Question: I'm having a hard time finding the best way to structure this design.
The top view has a minimum height and becomes sticky when it reaches this height. The bottom view hosts a paging controller with three views within. Each of these views hosts either a collection view or table view with vertical scrolling.
I'm really at a loss on how to approach this. Is the entire view scrollable and I should prevent scrolling on the second view until the top view has reached it's sticky height? Or are each of these views separate uitableviews and the pagingcontroller is just one cell? Should I even be using a pagingcontroller or should I use a scrollview with paging enabled? (the latter was a little rough interaction-wise)
Thank you!

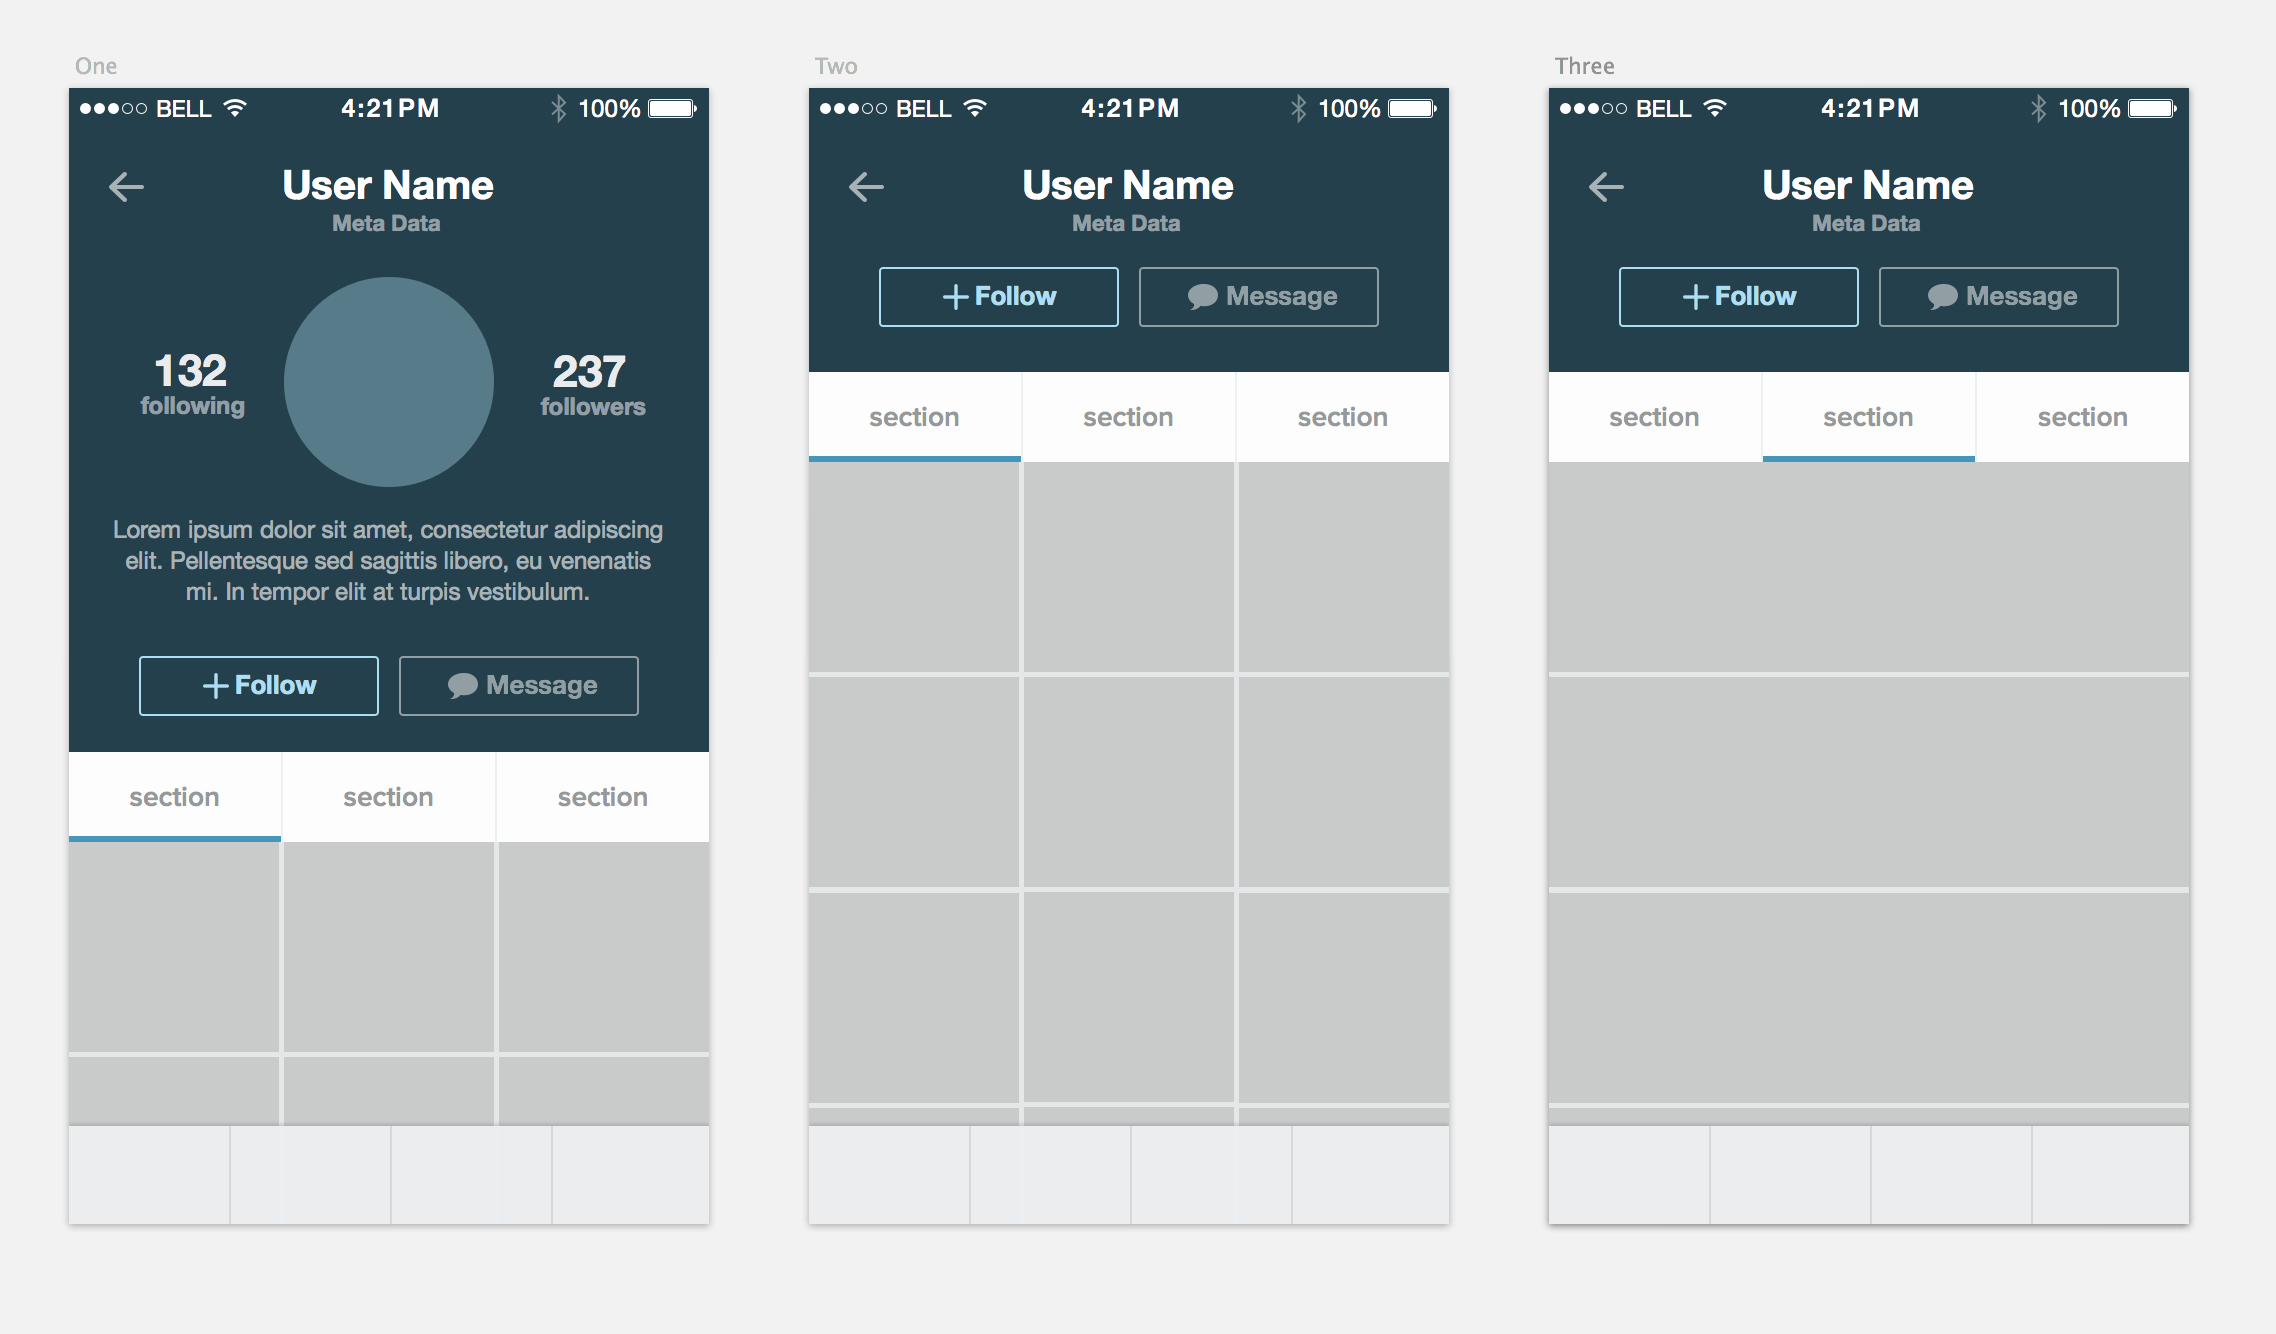
Answer: Take a look at the <URL> from WWDC this year. This view is very very very similar to the iTunes Connect app interface. The entire session video explains how they created that interface.
I used a similar method to this to create the keyboard in the Emojicate app.

I think what I'd do is actually fake the sticky header. So something like this...
1. Use only one collection view.
2. Create a "segmented data source" that contains three data sources. (See the video from WWDC about this)
3. When the segmented control is changed then update the collection view by changing its layout and (if you want) dataSource.
4. Make the entire top section a header on the collection view.
5. When the collection view scrolls past a certain point (when you want to sticky the header) then have a second view that is the compressed header and make it visible at the top of the screen. This is not attached to the collection view at all.
When the segmented control changes you can update the collection view by changing the "selected datasource". The datasource can also contain a 'UICollectionViewLayout' that will update it.
Essentially, the tableview you are talking about is just a collection view where the cell width is equal to the screen width. i.e. fake a table view.
The sticky header isn't sticky at all. Just when it starts to go off screen you can put a fake header there instead.
It will require a duplicate (ish) view and some thinking about how to structure the data but I think this will be easier and less resource hungry than having multiple collection views and page controller and stuff.
If you want me to go through it in more detail let me know but it's a complex subject. Watch the video first.